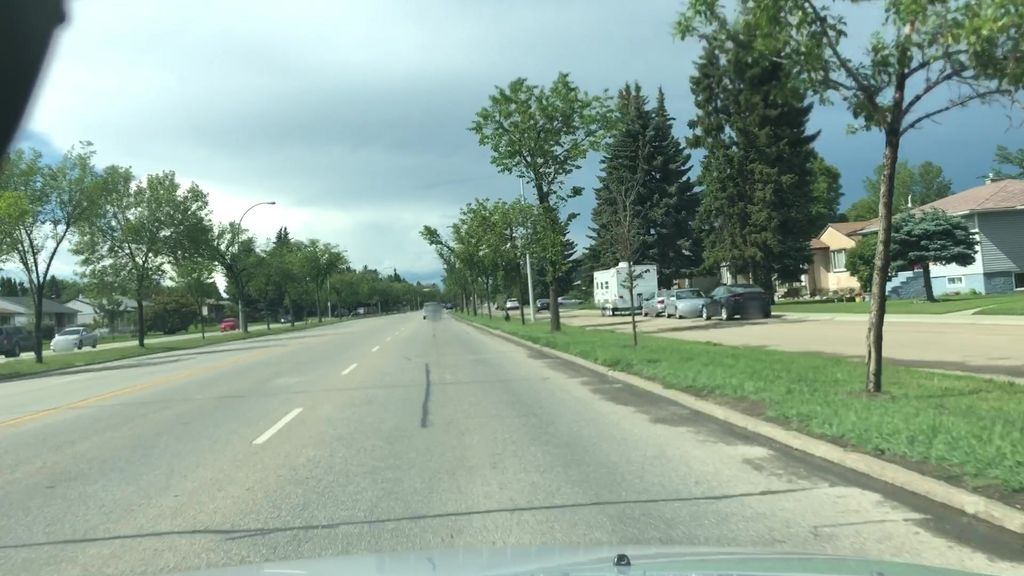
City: edmonton